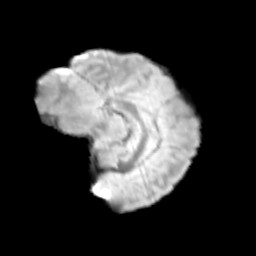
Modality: T2w
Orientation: sagittal
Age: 9
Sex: male
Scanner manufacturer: siemens
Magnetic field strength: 3 T
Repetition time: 3.8 s
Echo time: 0.07 s